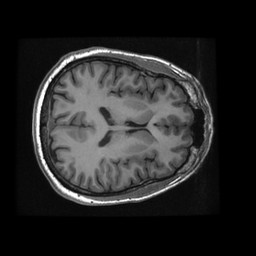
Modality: T1w
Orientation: axial
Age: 29
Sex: male
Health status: healthy
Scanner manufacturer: ge
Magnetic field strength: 3 T
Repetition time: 0.00842 s
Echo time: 0.003092 s